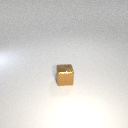
small brown metal cube